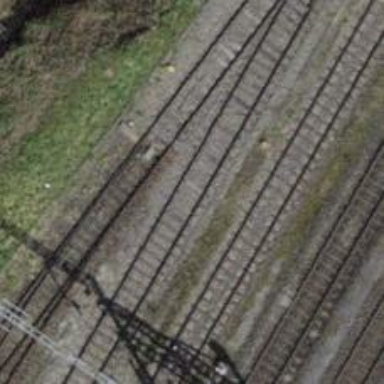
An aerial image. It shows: Rail siding with electrified tracks using contact line.